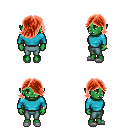
a pixel art fantasy rpg character, female body template, orc, green skin, teal long-sleeve shirt, teal pants, red swoop hairstyle, bracelets, white slippers, four views (front, back, left, right), 2x2 character sprite sheet, small pixel art, hard edges, no anti-aliasing